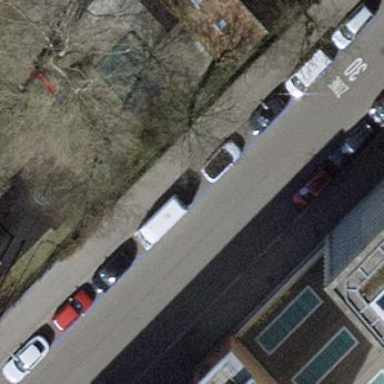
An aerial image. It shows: Parking lane.